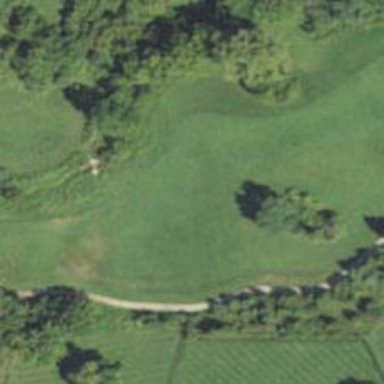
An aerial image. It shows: Grassy area designated as golf fairway.